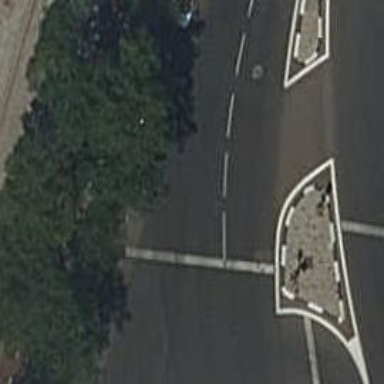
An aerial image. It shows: Road with traffic signals.